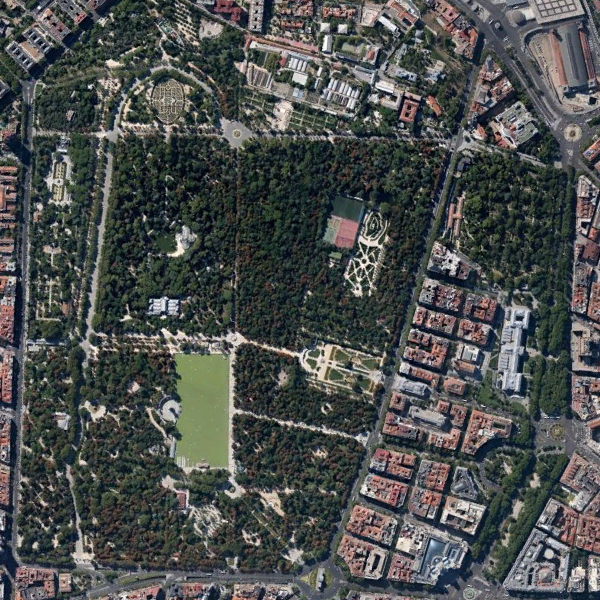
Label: Park